Question: I'm trying to make a small program that loads a webpage into the form submits the form on the
page automaticlly - this is apart of a larger project but i cant get this part work properly.
This <URL> is typed in and submitted.
I created a simple webBrowser in a form and called it 'webBrowser1'.
And here is my Form.cs Code:
'''
using System;
using System.Collections.Generic;
using System.ComponentModel;
using System.Data;
using System.Drawing;
using System.Linq;
using System.Text;
using System.Threading;
using System.Windows.Forms;
namespace WindowsFormsApplication1
{
public partial class Form1 : Form
{
public Form1()
{
InitializeComponent();
webBrowser1.DocumentCompleted += new WebBrowserDocumentCompletedEventHandler(HandleRequest);
firstStep();
// secondStep();
}
private void firstStep()
{
webBrowser1.Url = new System.Uri("http://www.court.gov.il/NGCS.Web.Site/HomePage.aspx", System.UriKind.Absolute);
}
private void HandleRequest(object sender, WebBrowserDocumentCompletedEventArgs e)
{
webBrowser1.DocumentCompleted -= new WebBrowserDocumentCompletedEventHandler(HandleRequest);
HtmlElement caseNumber = ((WebBrowser)sender).Document.All["Header1_CaseLocatorHeaderUC2_BamaCaseNumberTextBoxHT"];
HtmlElement caseDate = ((WebBrowser)sender).Document.All["Header1_CaseLocatorHeaderUC2_BamaMonthYearTextBoxHT"];
caseNumber.Focus();
System.Windows.Forms.SendKeys.Send("(1)");
System.Windows.Forms.SendKeys.Send("(2)");
System.Windows.Forms.SendKeys.Send("(2)");
System.Windows.Forms.SendKeys.Send("(3)");
System.Windows.Forms.SendKeys.Send("(8)");
System.Windows.Forms.SendKeys.Send("{TAB}");
System.Windows.Forms.SendKeys.Send("(0)");
System.Windows.Forms.SendKeys.Send("(3)");
System.Windows.Forms.SendKeys.Send("(1)");
System.Windows.Forms.SendKeys.Send("(0)");
HtmlElement inputTag = webBrowser1.Document.All["Header1_CaseLocatorHeaderUC2_SearchHeaderCaseButton"];
inputTag.InvokeMember("Click");
}
}
}
'''

As you can see - I'm typing the values as shown in the picture and then invoking a click on the button that submits this form, but it doesn't work!? this webpage is very tricky and uses scripts that validate the input and then sets the correct values to be submits and by the way he works only on IE < 10....
any idea please?
Its working now - I am firing the 'invoke' twice but I don't have an idea what was the problem.
Now the new problem is that I added a button click that fires the process 'btnGet_Click' and when triggering this function I get an error - it seems that 'DetailsTag' is set to null... but when I un-comment the function in the 'public Form1()' its working fine and loading the website as it should.
'firstStep()'
'''
using System;
using System.Collections.Generic;
using System.ComponentModel;
using System.Data;
using System.Drawing;
using System.Linq;
using System.Text;
using System.Threading;
using System.Windows.Forms;
namespace WindowsFormsApplication1
{
public partial class Form1 : Form
{
private readonly object lock_ = new object();
HtmlElement caseNumber;
HtmlElement caseDate;
HtmlElement DetailsTag;
int checks = 1;
public Form1()
{
InitializeComponent();
//webBrowser1.DocumentCompleted += new WebBrowserDocumentCompletedEventHandler(HandleRequest);
//firstStep();
}
private void firstStep()
{
webBrowser1.Url = new System.Uri("http://www.court.gov.il/NGCS.Web.Site/HomePage.aspx", System.UriKind.Absolute);
}
private void HandleRequest(object sender, WebBrowserDocumentCompletedEventArgs e)
{
if (checks < 1)
{
webBrowser1.DocumentCompleted -= new WebBrowserDocumentCompletedEventHandler(HandleRequest);
webBrowser1.DocumentCompleted += new WebBrowserDocumentCompletedEventHandler(GetDetails);
}
caseNumber = ((WebBrowser)sender).Document.All["Header1_CaseLocatorHeaderUC2_BamaCaseNumberTextBoxHT"];
caseDate = ((WebBrowser)sender).Document.All["Header1_CaseLocatorHeaderUC2_BamaMonthYearTextBoxHT"];
if (caseNumber != null && caseDate != null)
{
caseNumber.Focus();
System.Windows.Forms.SendKeys.Send("(5)");
System.Windows.Forms.SendKeys.Send("(6)");
System.Windows.Forms.SendKeys.Send("(5)");
System.Windows.Forms.SendKeys.Send("(8)");
System.Windows.Forms.SendKeys.Send("{TAB}");
System.Windows.Forms.SendKeys.Send("(0)");
System.Windows.Forms.SendKeys.Send("(8)");
System.Windows.Forms.SendKeys.Send("(1)");
System.Windows.Forms.SendKeys.Send("(3)");
checks = 0;
System.Windows.Forms.SendKeys.Send("{ENTER}");
}
else
{
MessageBox.Show("No such case - enter a new one");
}
}
private void GetDetails(object sender, WebBrowserDocumentCompletedEventArgs e)
{
webBrowser1.DocumentCompleted -= new WebBrowserDocumentCompletedEventHandler(GetDetails);
webBrowser1.DocumentCompleted += new WebBrowserDocumentCompletedEventHandler(GetResults);
DetailsTag = webBrowser1.Document.All["_ctl0_caseDetailsGrid_row1_ct6_Imagebutton1"];
if (DetailsTag != null)
{
DetailsTag.InvokeMember("Click");
}
else
{
MessageBox.Show("Error - try another case!");
}
}
private void GetResults(object sender, WebBrowserDocumentCompletedEventArgs e)
{
webBrowser1.DocumentCompleted -= new WebBrowserDocumentCompletedEventHandler(GetResults);
HtmlElement DetailsStatus = webBrowser1.Document.All["_ctl7_caseStatusIDlbl"];
HtmlElement DetailsCourt = webBrowser1.Document.All["_ctl7_courtIDlbl"];
HtmlElement DetailsType = webBrowser1.Document.All["_ctl7_caseTypeIDlbl"];
HtmlElement DetailsAmount = webBrowser1.Document.All["_ctl7_claimAmountlbl"];
HtmlElement DetailsPrev = webBrowser1.Document.All["_ctl7_privilegeIDlbl"];
txtAmount.Text = DetailsAmount.InnerText;
txtCount.Text = DetailsCourt.InnerText;
txtPrev.Text = DetailsPrev.InnerText;
txtStatus.Text = DetailsStatus.InnerText;
txtType.Text = DetailsType.InnerText;
}
public void btnGet_Click(object sender, EventArgs e)
{
webBrowser1.DocumentCompleted += new WebBrowserDocumentCompletedEventHandler(HandleRequest);
firstStep();
}
}
}
'''
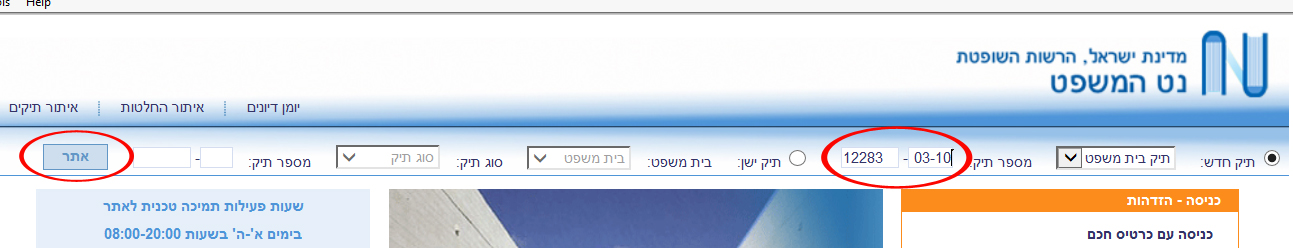
Answer: As said via comment, your approach for populating the textboxes is not too orthodox and, actually, is not working on my computer. The usual proceeding is relying on the 'SetAttribute' function. Your code would become:
'''
caseNumber.SetAttribute("value", "12283");
caseDate.SetAttribute("value", "03-10");
'''
If I do that and then I use your 'inputTag.InvokeMember("Click")', the form is submitted (at least, no popup appears and the browser is redirected to a new page).